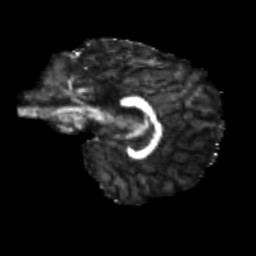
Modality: FA
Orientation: sagittal
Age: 9
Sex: male
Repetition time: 9.4 s
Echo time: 0.089 s